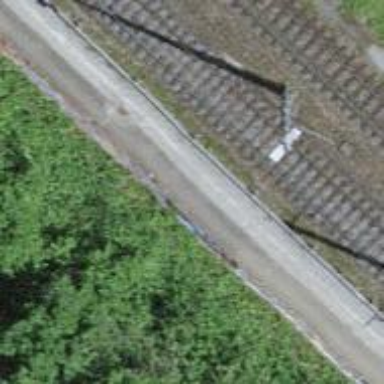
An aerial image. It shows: Railway with electrified contact lines.